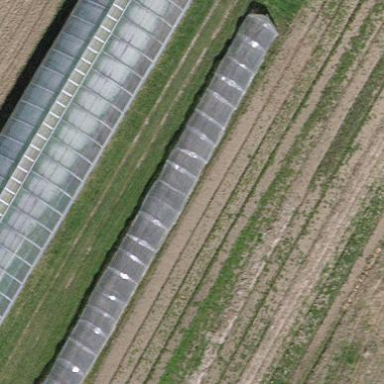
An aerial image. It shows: Greenhouse.